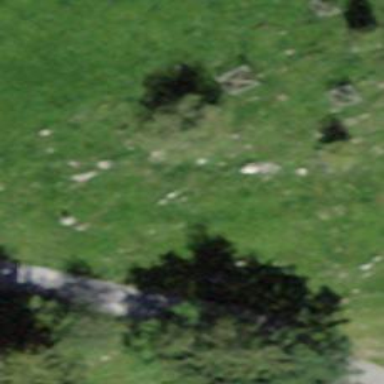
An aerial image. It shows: Rune stone with historical significance.